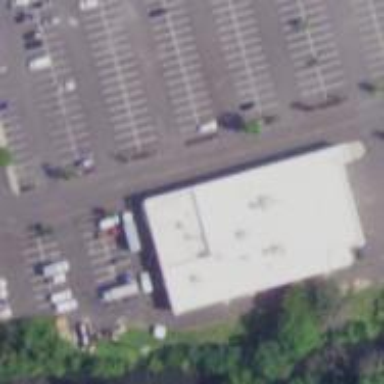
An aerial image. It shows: Retail building.